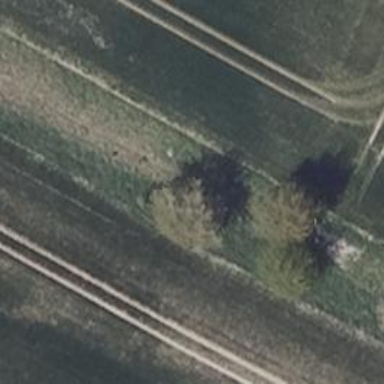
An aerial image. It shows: Deciduous tree with broadleaved leaves.